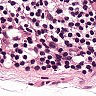
Metastatic tissue present: no